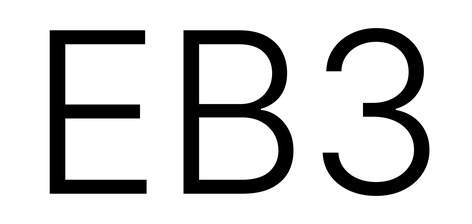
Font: Inter_Light